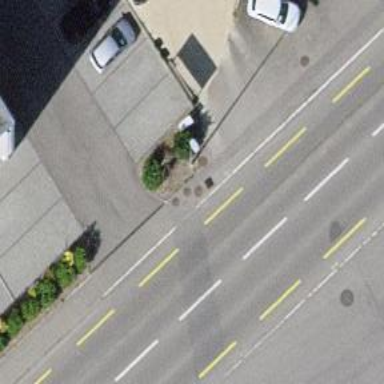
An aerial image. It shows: Minor distribution power substation with street cabinet.